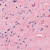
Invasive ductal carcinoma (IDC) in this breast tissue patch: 0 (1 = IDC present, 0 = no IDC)